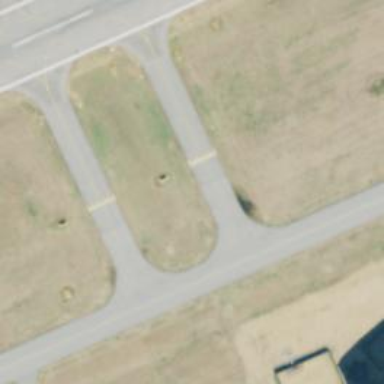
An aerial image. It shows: View of taxiway at the airport.